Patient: sex M, age 65
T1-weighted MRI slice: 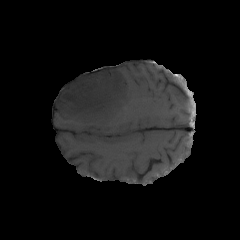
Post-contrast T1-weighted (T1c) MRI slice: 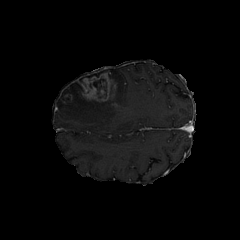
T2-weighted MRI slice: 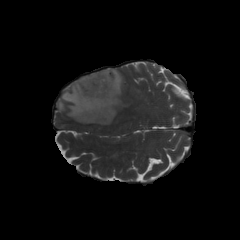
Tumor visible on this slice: yes
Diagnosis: Glioblastoma, IDH-wildtype
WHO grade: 4